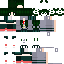
A female human skin with medium skin, wearing brown long hair dressed in a blue hoodie and black skirt, featuring a closed mouth.